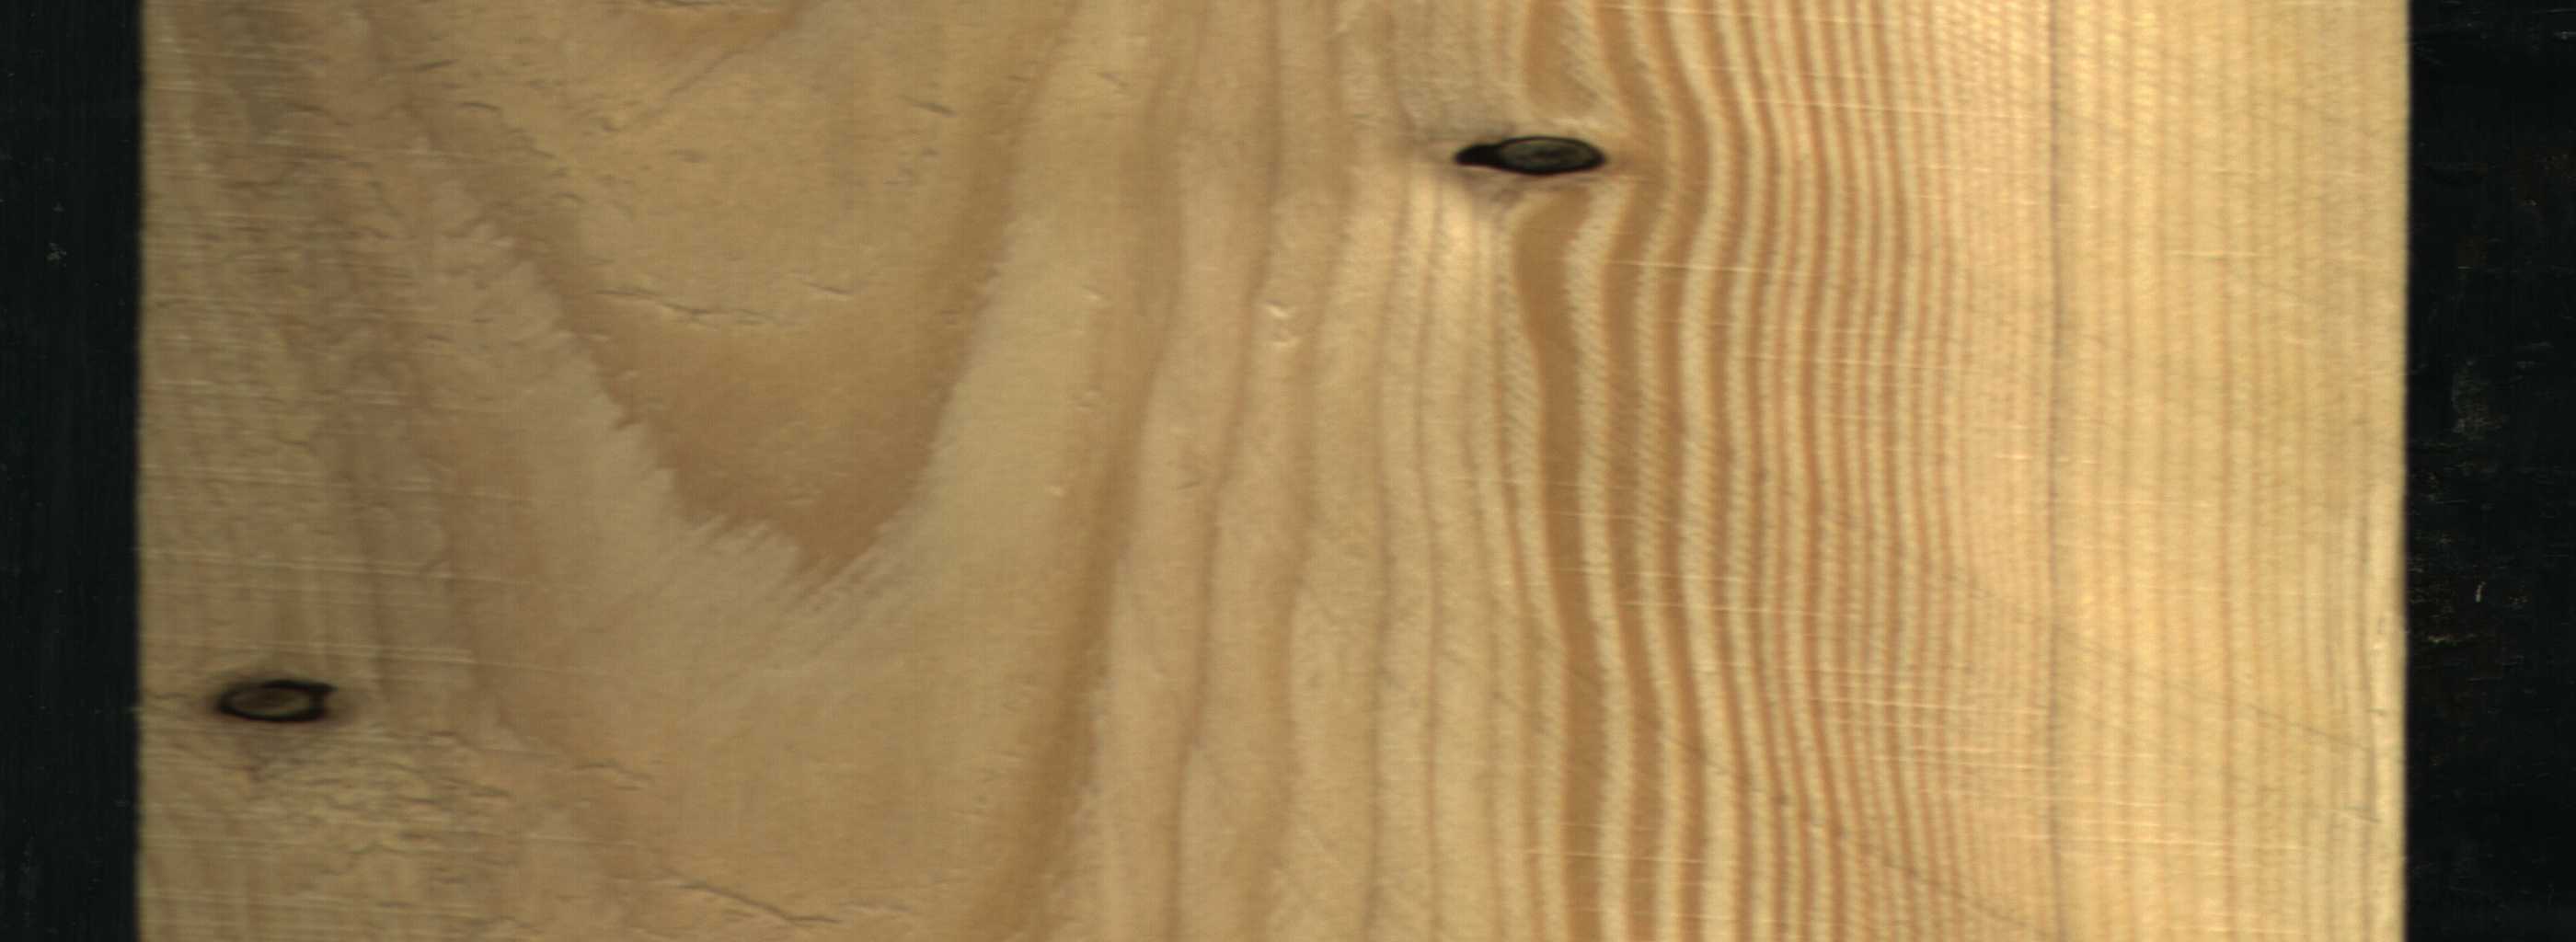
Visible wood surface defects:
Dead_Knot
Dead_Knot